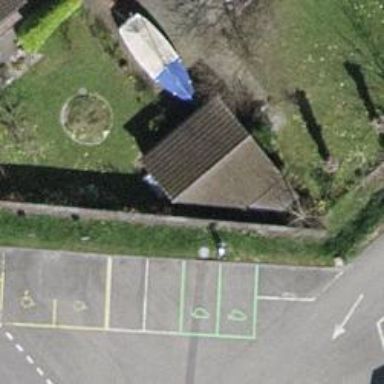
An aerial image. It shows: Charging station.